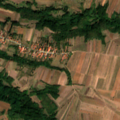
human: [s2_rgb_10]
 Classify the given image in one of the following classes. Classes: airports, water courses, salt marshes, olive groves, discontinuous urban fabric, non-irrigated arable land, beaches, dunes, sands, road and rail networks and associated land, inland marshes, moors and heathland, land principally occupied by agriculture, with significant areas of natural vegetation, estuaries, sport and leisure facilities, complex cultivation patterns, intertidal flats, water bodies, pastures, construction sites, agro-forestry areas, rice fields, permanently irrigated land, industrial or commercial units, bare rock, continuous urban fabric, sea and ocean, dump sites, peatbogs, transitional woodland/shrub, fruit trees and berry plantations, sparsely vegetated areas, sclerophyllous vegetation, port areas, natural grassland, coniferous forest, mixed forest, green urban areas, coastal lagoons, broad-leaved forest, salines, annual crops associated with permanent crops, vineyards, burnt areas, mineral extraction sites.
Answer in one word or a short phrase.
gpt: discontinuous urban fabric, non-irrigated arable land, land principally occupied by agriculture, with significant areas of natural vegetation, broad-leaved forest